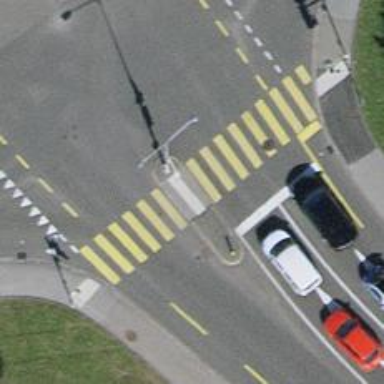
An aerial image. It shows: Crossing with traffic signals.